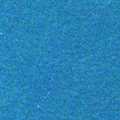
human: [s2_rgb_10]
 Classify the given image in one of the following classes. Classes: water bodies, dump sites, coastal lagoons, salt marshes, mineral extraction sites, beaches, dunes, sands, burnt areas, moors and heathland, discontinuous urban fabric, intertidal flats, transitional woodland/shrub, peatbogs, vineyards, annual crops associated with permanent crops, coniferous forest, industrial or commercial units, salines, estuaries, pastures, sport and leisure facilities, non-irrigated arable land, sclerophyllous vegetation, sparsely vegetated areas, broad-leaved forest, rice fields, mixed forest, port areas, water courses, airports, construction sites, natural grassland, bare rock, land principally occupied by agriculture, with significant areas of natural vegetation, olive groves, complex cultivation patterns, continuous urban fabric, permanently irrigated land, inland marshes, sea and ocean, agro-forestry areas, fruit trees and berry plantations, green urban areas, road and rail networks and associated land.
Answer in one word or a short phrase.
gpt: sea and ocean